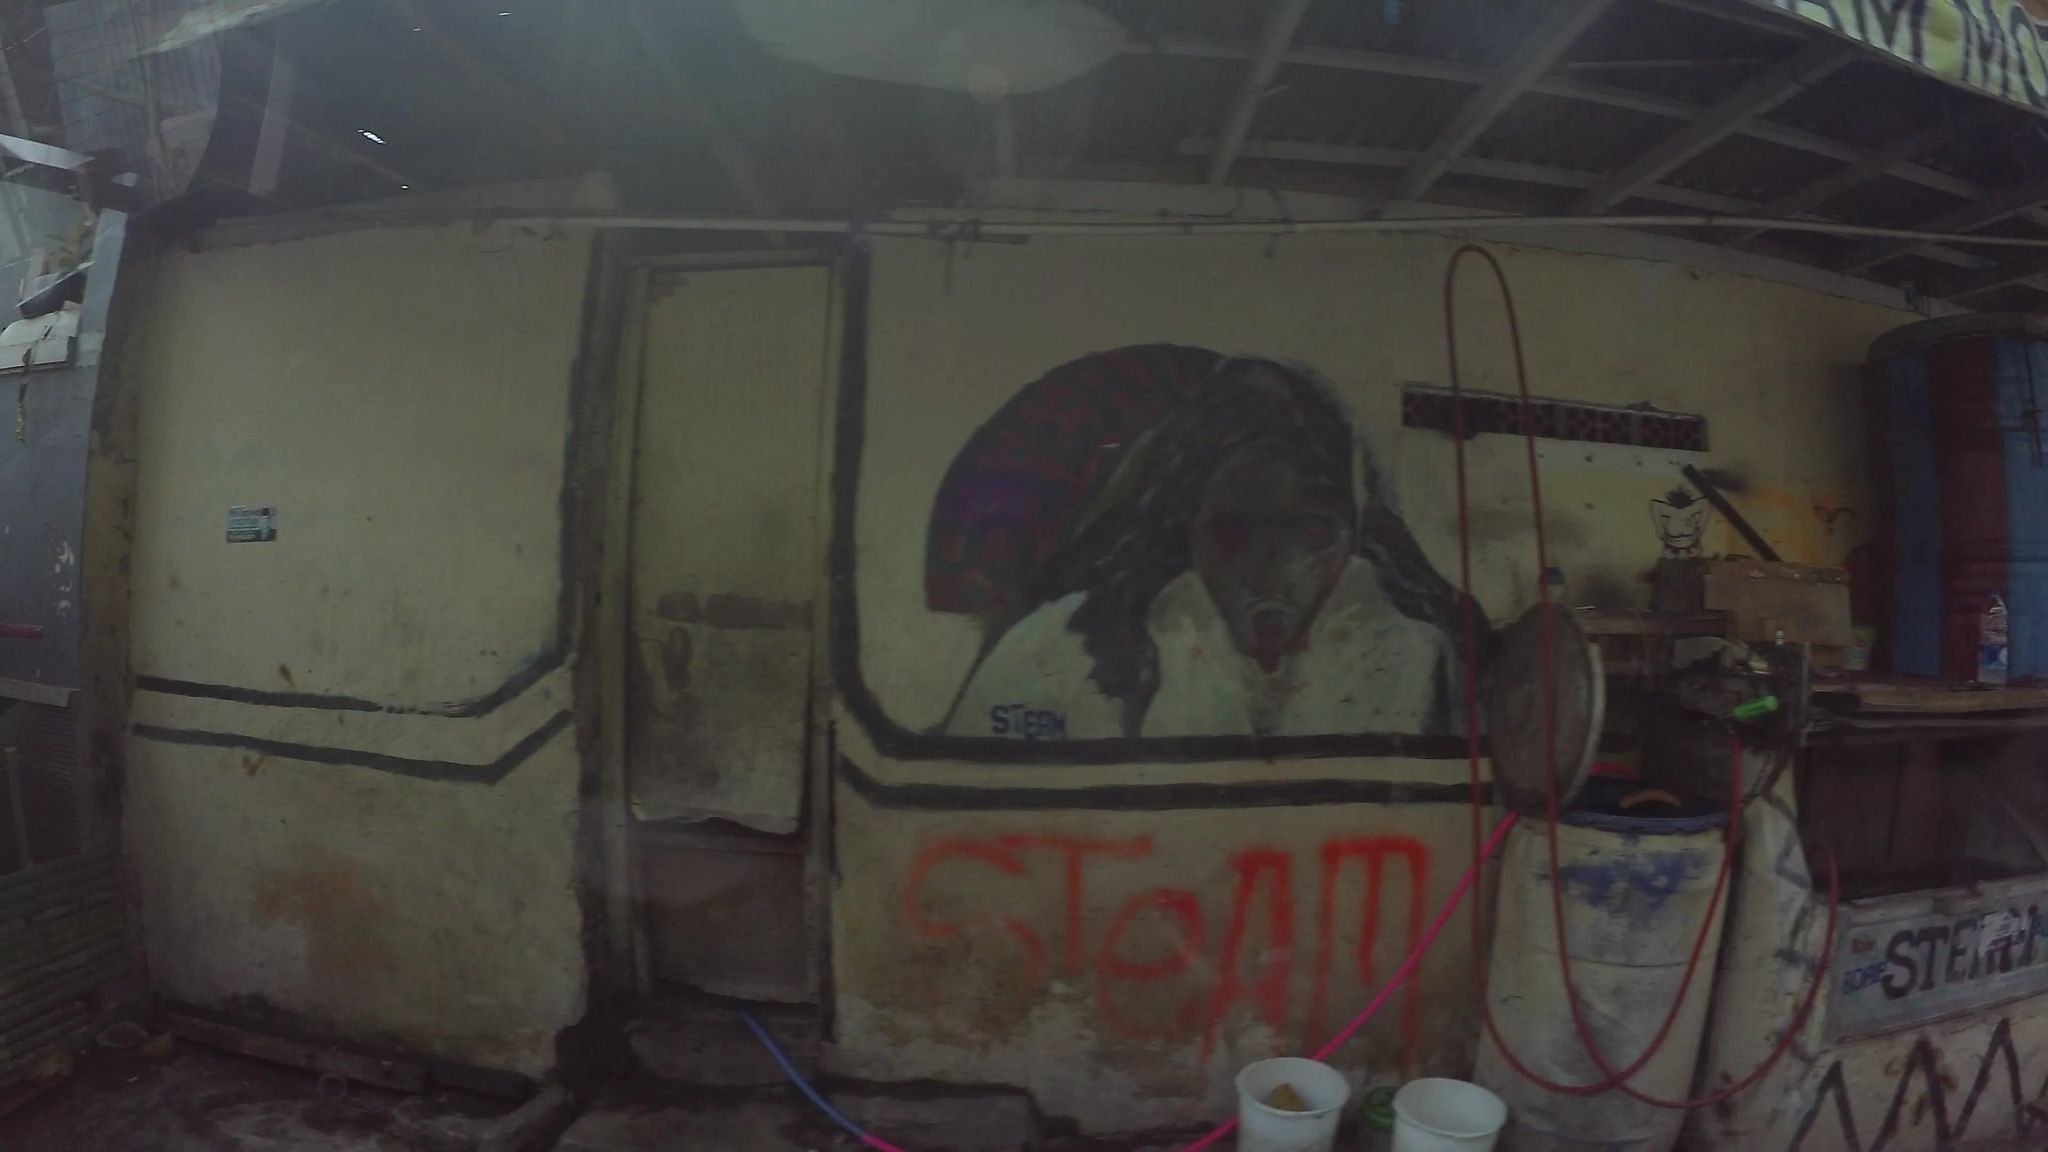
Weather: snowy
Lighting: day
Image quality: slightly poor
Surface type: walking surface
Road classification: residential
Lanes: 1
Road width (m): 3
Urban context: urban centre
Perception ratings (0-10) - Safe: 4.35, Lively: 2.76, Beautiful: 2.24, Boring: 2.49, Depressing: 4.28, Wealthy: 0.96